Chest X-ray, PA view. Patient: 26 years old, sex M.
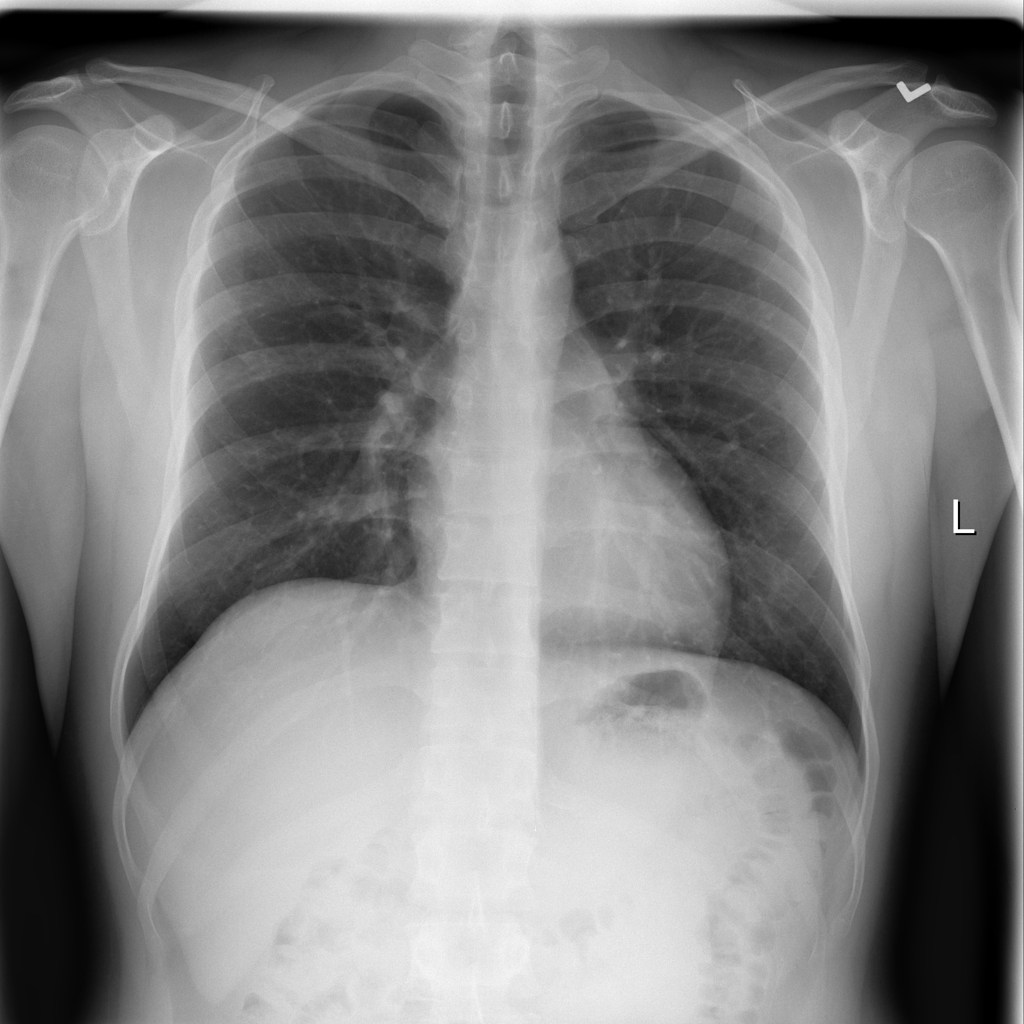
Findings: No Finding